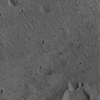
Label: not_dusty